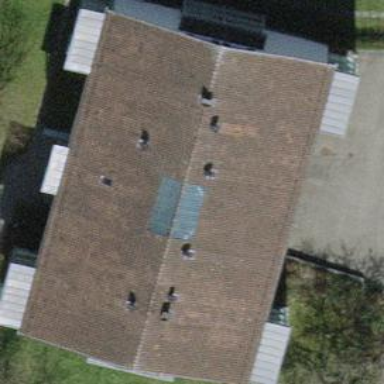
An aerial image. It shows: Apartments building with gabled tile roof.